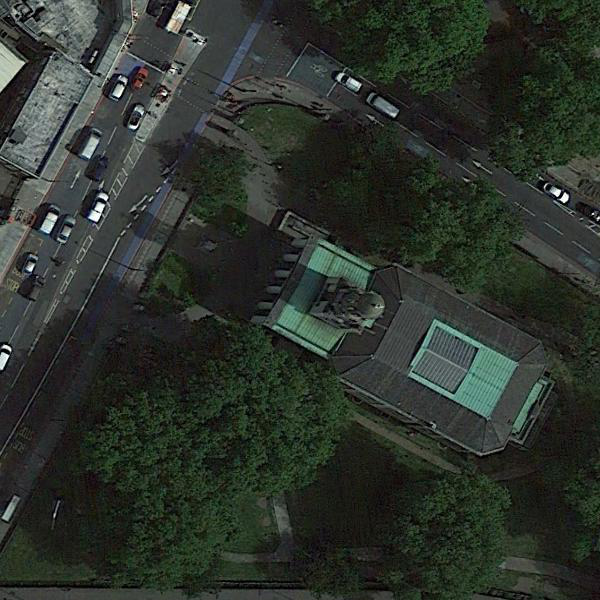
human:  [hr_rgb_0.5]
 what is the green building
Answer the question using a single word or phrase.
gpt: church